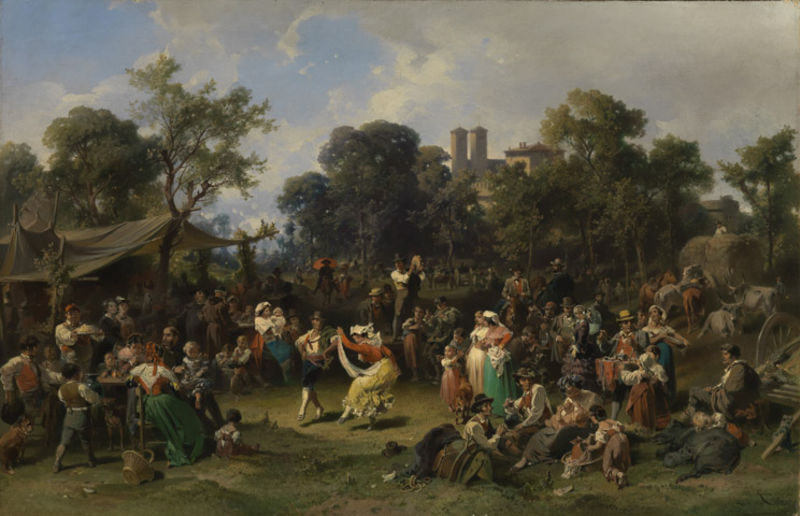
Titel: Italienisches Volksfest
Künstler: Ernst Schweinfurth
Standort: Karlsruhe
Institution: Staatliche Kunsthalle Karlsruhe
Schlagwörter: baum, blau, gemälde, gruppe, himmel, mann, wolken, bäume, frauen, gelb, grün, kirchturm, landschaft, menschen, sitzen, stadt, abend, blumen, bunt, frau, hut, kleid, männer, orange, schwarz, szene, tisch, unterhalten, dach, gras, haus, hund, rasen, rot, schirm, schloss, tier, tiere, tuch, wiese, fest, gesellschaft, leute, masse, menge, party, rock, tanz, feier, feiern, gelage, trinken, niederlande, öl, kühe, natur, kirche, land, gewand, realismus, sitzend, kind, mutter, paar, musik, tanzen, wald, bauern, genre, karren, kinder, landleben, pferd, pferde, reiter, turm, deutschland, segel, sommer, liegen, italien, röcke, zuschauer, heu, körbe, dorf, kuh, picknick, kutsche, platz, treiben, karre, rad, wagen, essen, gäste, wein, spielen, korb, deutsch, stimmung, ring, freude, kirchtürme, spiel, zigeuner, burg, bayern, türme, münchen, haufen, heuhaufen, viele, volk, sonnig, biedermeier, ländlich, springen, wanderer, laubbäume, breughel, hochzeit, balu, segeltuch, reigen, ochsen, weise, tänzer, drausen, tradition, zelt, flamen, lager, kirchweih, rücke, begeisterung, lagern, volksfest, kindeer, fets, mäume, plane, ausgelassen, hüpfen, ungarn, festwiese, riere, bauernhochzeit, dorffest, tant, wot, idyl, heuhafen, romatnik, 19. jh., frauenn, tüme, bauerntanz, naturailsmus, rgrün, ungarische hochzeit, ausgelassenes treiben